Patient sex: M
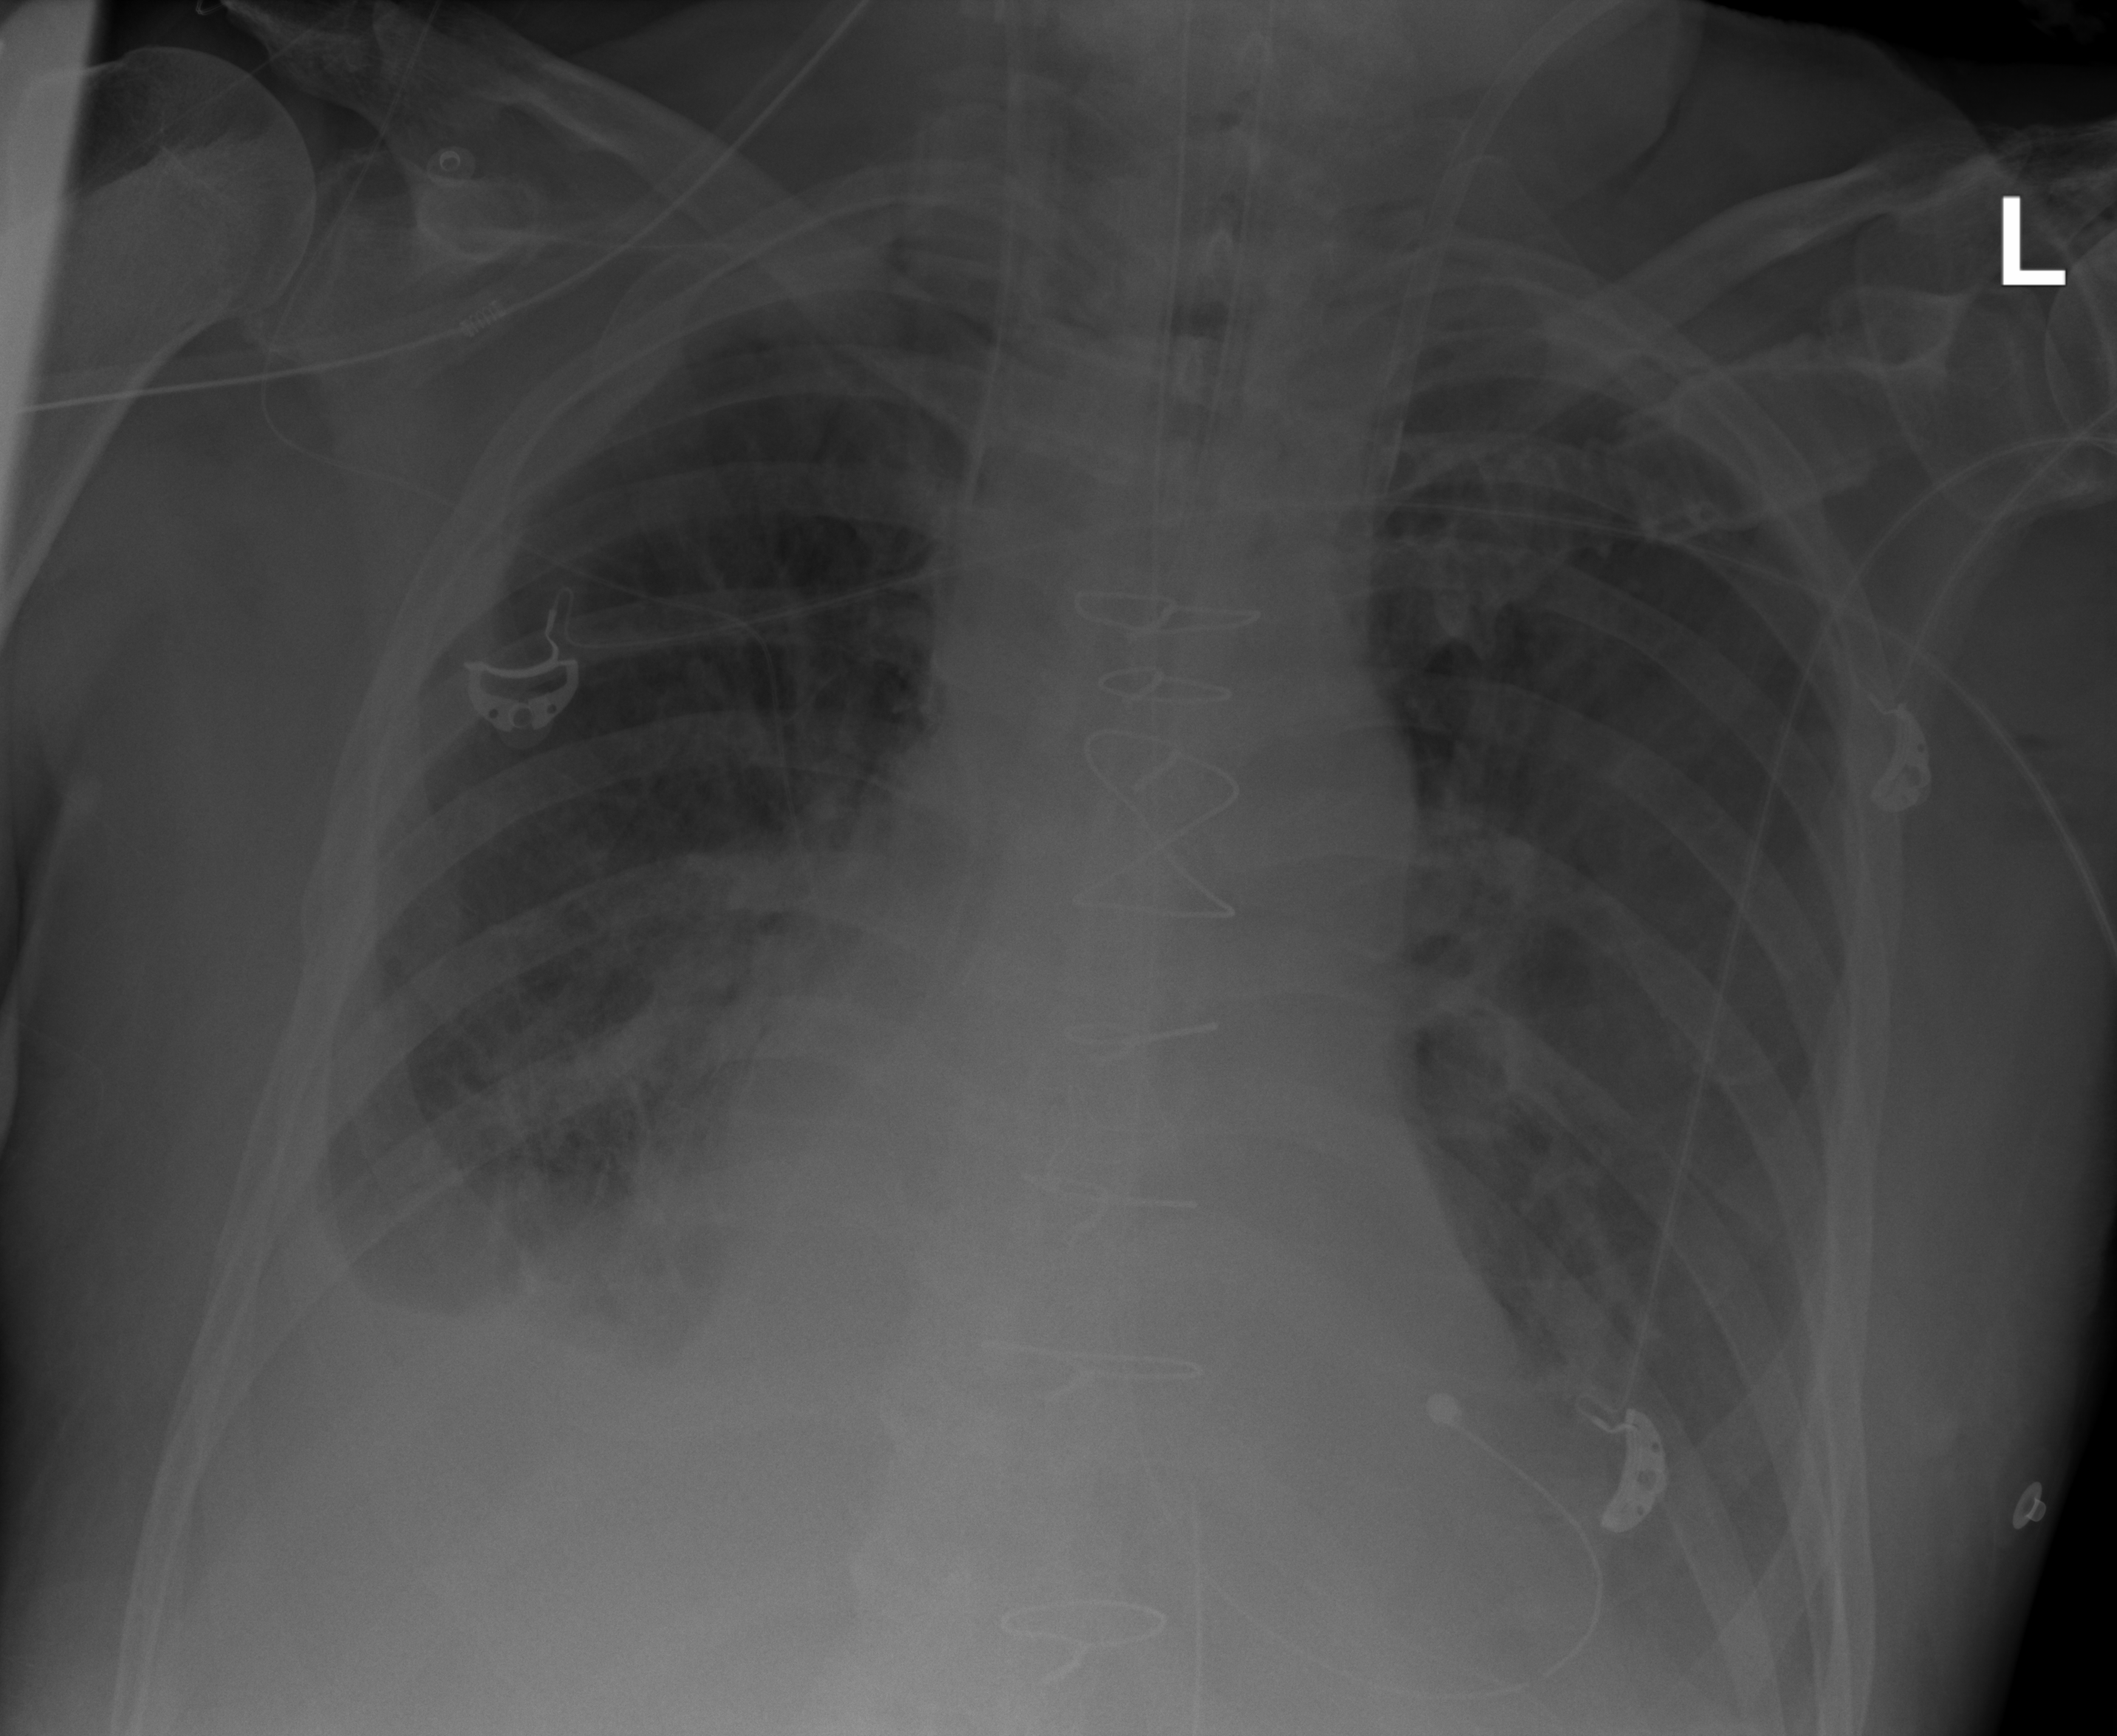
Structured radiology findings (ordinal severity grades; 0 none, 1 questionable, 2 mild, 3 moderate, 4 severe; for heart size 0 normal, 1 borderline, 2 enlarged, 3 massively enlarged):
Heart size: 2
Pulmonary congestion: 2
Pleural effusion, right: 3
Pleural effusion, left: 2
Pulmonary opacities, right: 2
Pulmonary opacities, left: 2
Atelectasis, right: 2
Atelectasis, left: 2